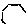
Label: hexagon